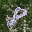
Label: 8